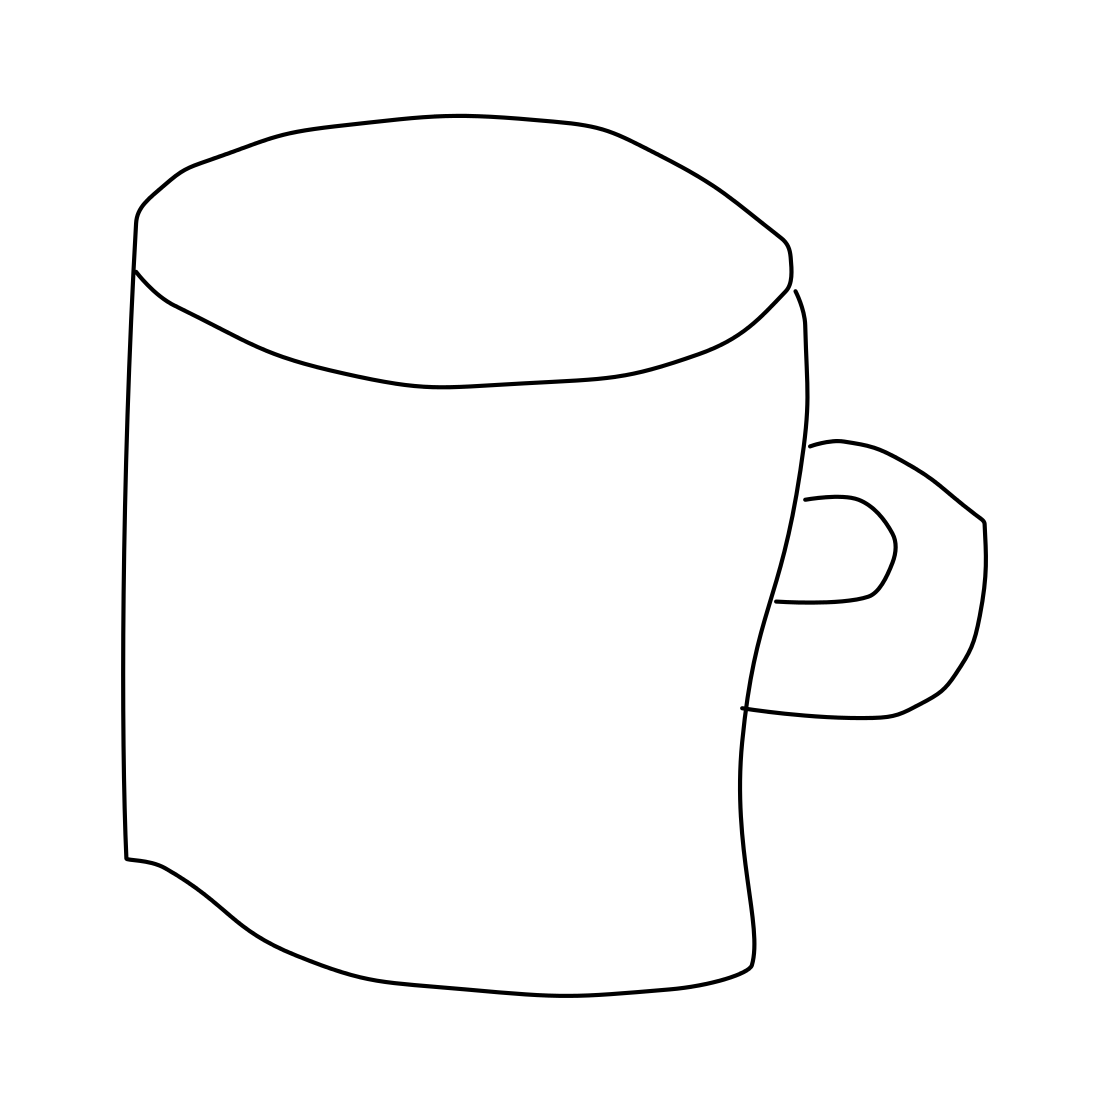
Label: mug